Question: I have a 'QWidget form', then I have added 'QTextEdit' on the form, but there is a space(margin) in the top.

I tried to use the following:
'''
QWidget *widget = new QWidget(this);
widget->layout()->setContentsMargins(0,0,0,0);
'''
But unfortunately, it did not do what I want.
How to remove that space(margin) to be like the 'left', 'right' and 'down' side ?
---
'''
QWidget *widget = new QWidget(this);
QTextEdit *TextEdit = new QTextEdit(widget);
QMdiSubWindow *mdiWindows = ui->mdiArea->addSubWindow(widget);
mdiWindows->setGeometry(5, 5, 300, 250);
mdiWindows->setWindowTitle(finfo.baseName());
mdiWindows->setWindowState(Qt::WindowMaximized);
mdiWindows->layout()->addWidget(TextEdit);
mdiWindows->layout()->setContentsMargins(0,0,0,0);
TextEdit->setText(cache);
widget->setMaximumHeight(0);
mdiWindows->show();
'''
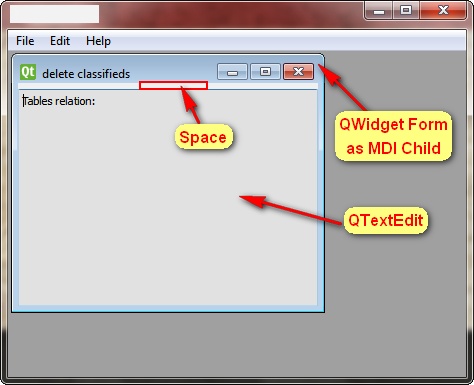
Answer: Try addding a
'''
widget->layout()->setSpacing(0);
'''